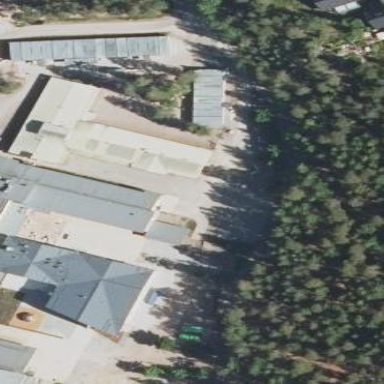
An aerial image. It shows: Kindergarten.